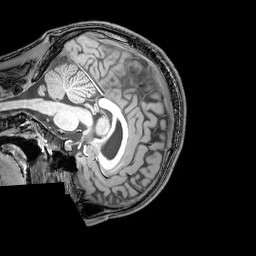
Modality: T1w
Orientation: sagittal
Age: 20
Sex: male
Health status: healthy
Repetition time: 0.081 s
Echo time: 0.037 s